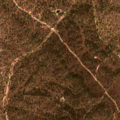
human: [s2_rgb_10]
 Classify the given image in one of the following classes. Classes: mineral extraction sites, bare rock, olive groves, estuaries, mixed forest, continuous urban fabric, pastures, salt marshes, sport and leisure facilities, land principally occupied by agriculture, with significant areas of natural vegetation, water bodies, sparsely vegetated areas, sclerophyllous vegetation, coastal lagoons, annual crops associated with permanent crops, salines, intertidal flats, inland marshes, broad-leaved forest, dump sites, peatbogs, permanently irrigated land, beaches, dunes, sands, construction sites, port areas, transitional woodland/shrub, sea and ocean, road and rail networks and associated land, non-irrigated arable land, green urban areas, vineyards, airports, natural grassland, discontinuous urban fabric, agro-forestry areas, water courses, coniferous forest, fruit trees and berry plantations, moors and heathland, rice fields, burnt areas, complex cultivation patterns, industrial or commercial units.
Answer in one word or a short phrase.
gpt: agro-forestry areas